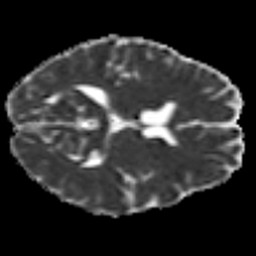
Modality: MD
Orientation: axial
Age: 47
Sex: female
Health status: ill
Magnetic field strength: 3 T
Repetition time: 8.4 s
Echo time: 0.0926 s